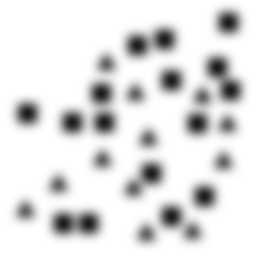
Squares: 16
Triangles: 12
Stars: 0
Total shapes: 28